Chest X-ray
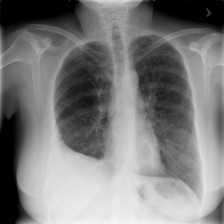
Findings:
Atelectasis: negative
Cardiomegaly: negative
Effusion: negative
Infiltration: negative
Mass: negative
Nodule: negative
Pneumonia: negative
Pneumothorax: negative
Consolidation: negative
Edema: negative
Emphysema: negative
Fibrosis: negative
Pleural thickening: negative
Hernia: negative